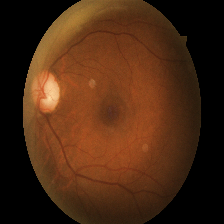
Diabetic retinopathy grade: Moderate